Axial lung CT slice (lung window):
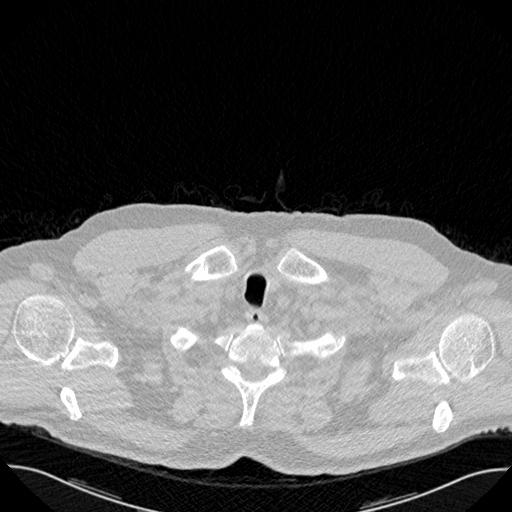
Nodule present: no